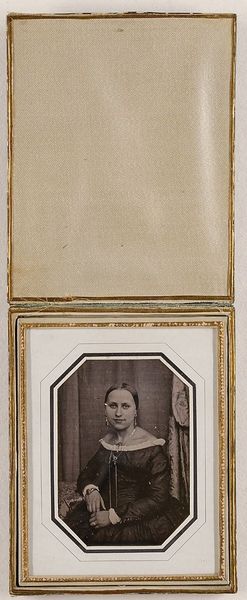
Titel: Unbekannte junge Frau
Standort: Hamburg
Institution: Museum für Kunst und Gewerbe Hamburg
Schlagwörter: frau, portrait, figur, foto, fotografie, photographie, photo, etui, lichtbild, daguerreotypie, bildwerke, angewandte und bildende kunst, hessische systematik, porträt, porträtfotografie, porträtphotographie, hüftbild